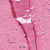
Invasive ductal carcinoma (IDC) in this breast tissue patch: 0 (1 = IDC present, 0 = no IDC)